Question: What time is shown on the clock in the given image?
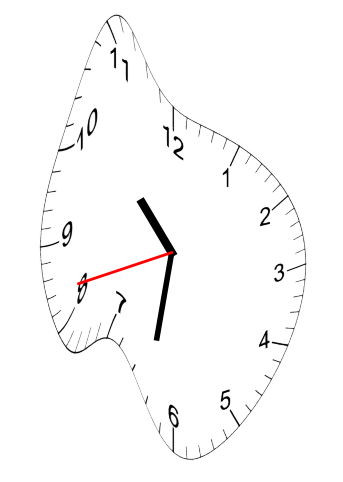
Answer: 10:31:42